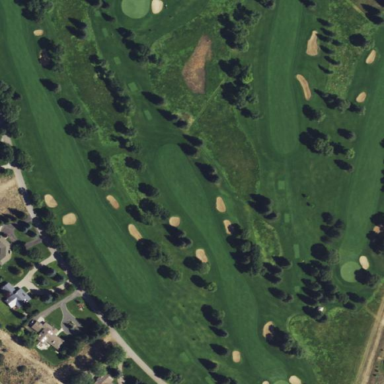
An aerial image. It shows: Area of rough grass used for golf.